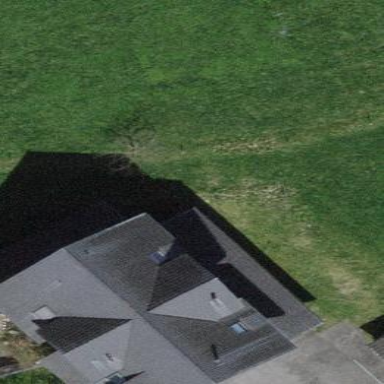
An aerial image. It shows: Farm auxiliary building with gabled roof.